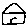
Label: house